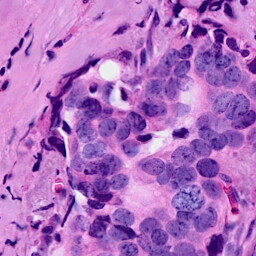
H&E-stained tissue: Breast